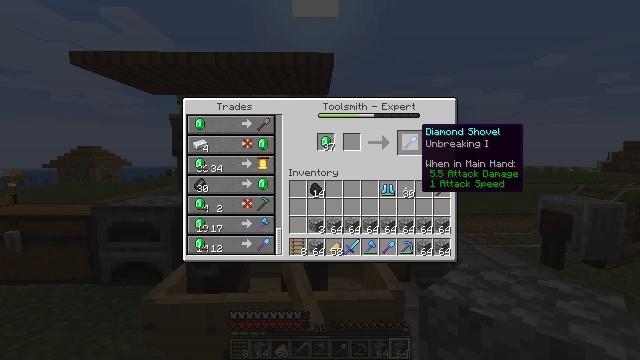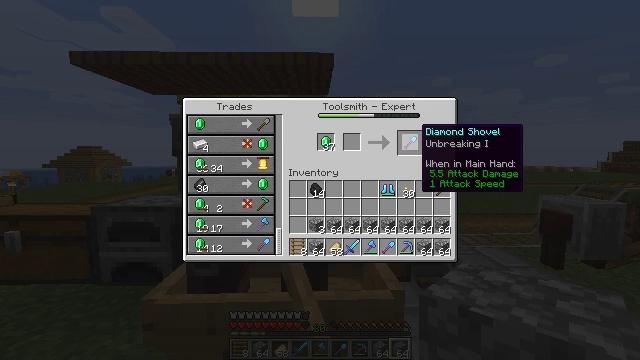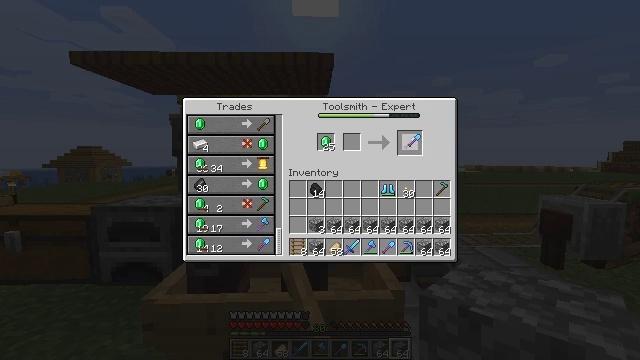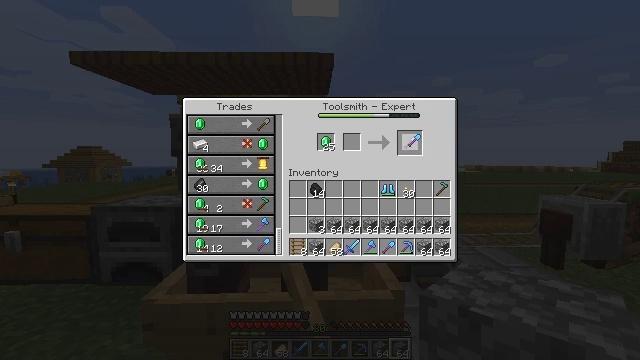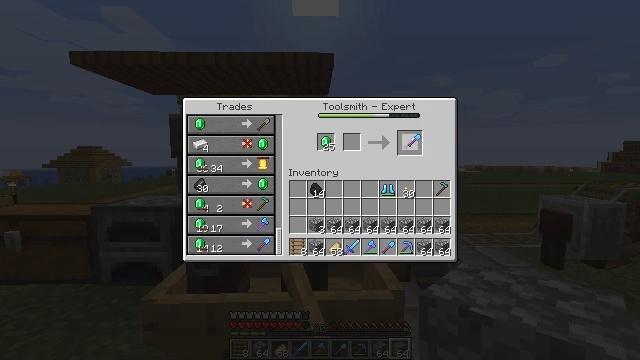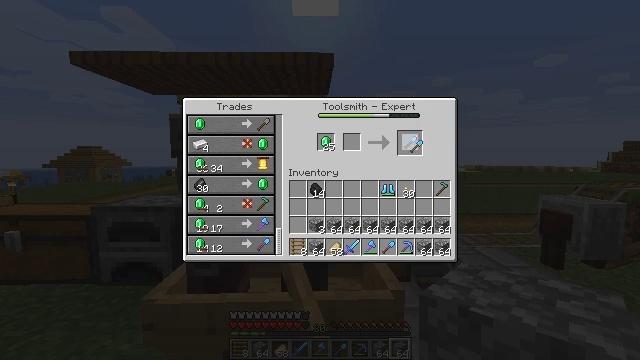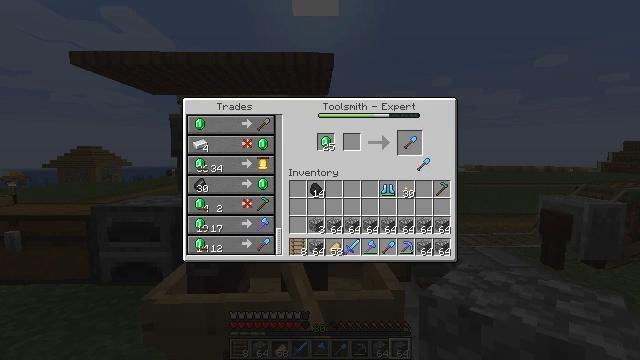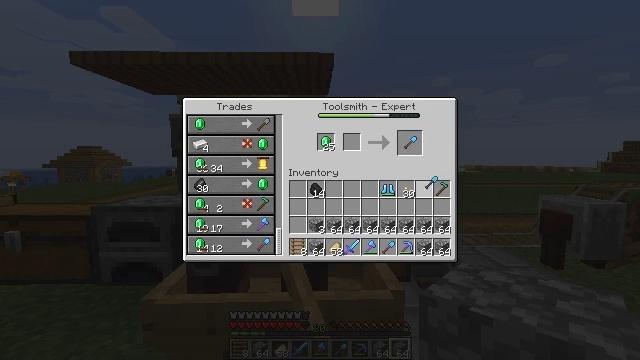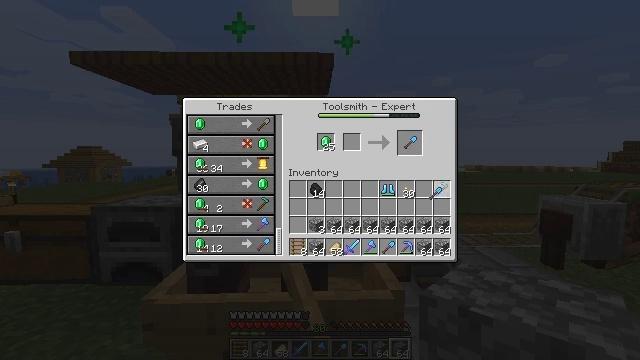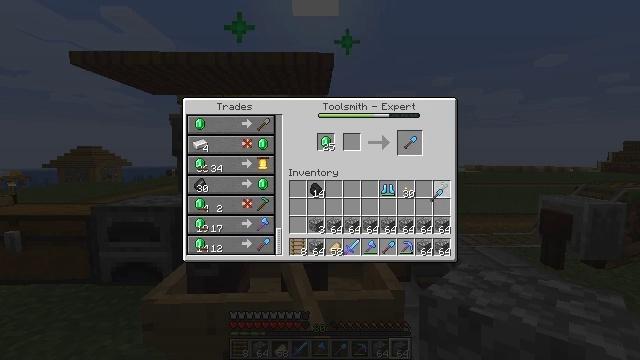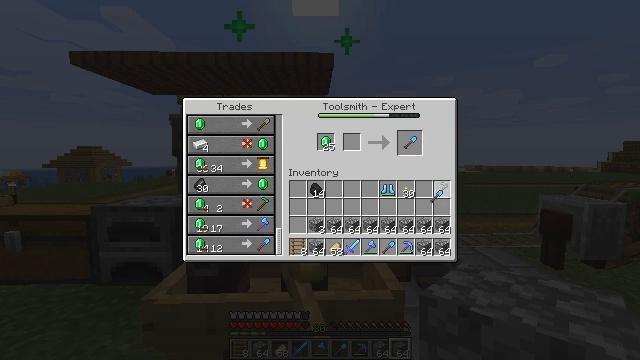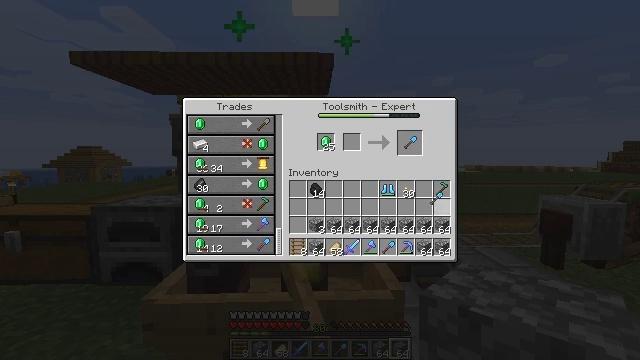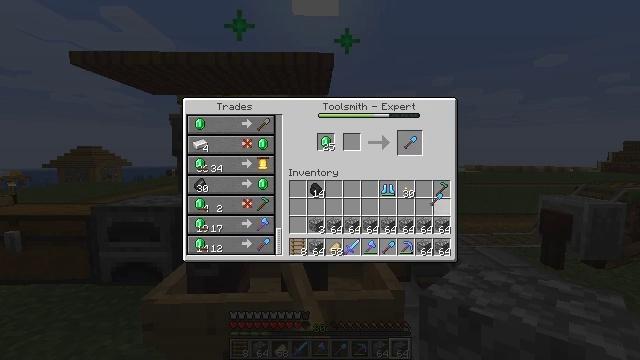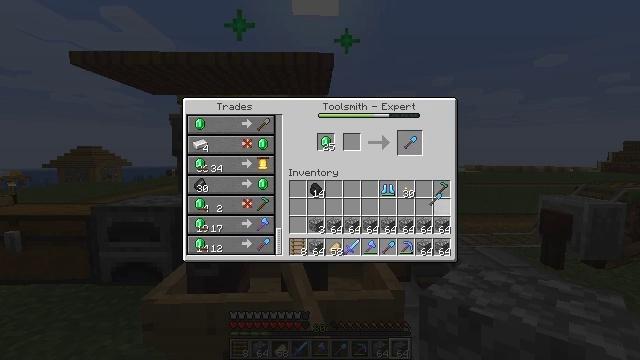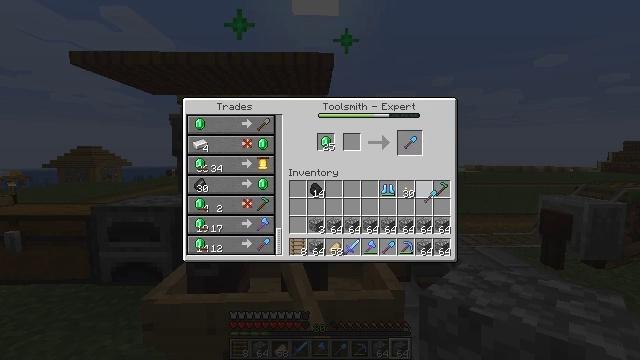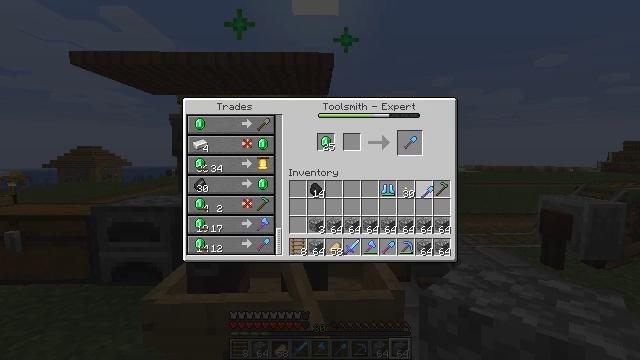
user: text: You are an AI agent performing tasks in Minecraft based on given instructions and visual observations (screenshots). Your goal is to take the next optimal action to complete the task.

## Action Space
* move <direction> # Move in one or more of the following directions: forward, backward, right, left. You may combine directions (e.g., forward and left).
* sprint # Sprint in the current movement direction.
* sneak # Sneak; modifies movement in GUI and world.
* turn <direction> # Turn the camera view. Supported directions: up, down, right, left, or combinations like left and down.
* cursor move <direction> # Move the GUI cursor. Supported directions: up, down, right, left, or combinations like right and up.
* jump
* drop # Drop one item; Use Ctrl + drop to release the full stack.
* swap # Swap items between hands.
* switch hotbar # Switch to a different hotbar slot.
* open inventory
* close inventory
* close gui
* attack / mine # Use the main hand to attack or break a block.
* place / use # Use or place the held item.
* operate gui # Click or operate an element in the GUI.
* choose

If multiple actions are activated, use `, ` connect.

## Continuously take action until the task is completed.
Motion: motion action
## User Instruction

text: Use diamonds and a stick to craft a diamond shovel.
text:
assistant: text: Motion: no_op
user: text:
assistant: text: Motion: operate gui
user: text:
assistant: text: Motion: operate gui
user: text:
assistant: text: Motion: no_op
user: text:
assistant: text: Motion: no_op
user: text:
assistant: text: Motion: cursor move down
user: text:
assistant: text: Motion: cursor move right and down
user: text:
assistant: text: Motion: cursor move down
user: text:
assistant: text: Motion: no_op
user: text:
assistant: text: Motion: no_op
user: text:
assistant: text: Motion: no_op
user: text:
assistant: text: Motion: no_op
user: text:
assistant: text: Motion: no_op
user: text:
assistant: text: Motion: no_op
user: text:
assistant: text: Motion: no_op
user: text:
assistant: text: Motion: no_op
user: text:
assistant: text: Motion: no_op
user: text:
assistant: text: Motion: no_op
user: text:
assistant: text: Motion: operate gui
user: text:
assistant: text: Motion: operate gui
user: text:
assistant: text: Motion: operate gui
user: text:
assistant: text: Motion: no_op
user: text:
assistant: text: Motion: no_op
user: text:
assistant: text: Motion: cursor move up
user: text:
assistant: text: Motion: cursor move up
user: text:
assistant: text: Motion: no_op
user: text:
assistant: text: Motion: no_op
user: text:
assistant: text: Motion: no_op
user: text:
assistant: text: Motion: no_op
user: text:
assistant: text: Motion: no_op